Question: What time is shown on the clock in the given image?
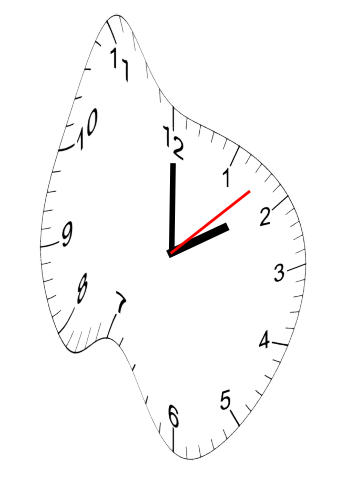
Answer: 02:00:08